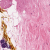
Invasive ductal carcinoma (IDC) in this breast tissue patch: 0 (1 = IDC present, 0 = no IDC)